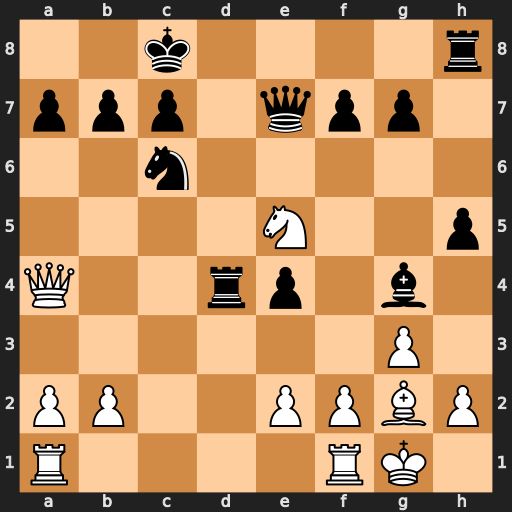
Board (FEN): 2k4r/ppp1qpp1/2n5/4N2p/Q2rp1b1/6P1/PP2PPBP/R4RK1
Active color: w
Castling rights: -
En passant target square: -
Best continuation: Nxc6 Rxa4 Nxe7+